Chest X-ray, AP view. Patient: 61 years old, sex F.
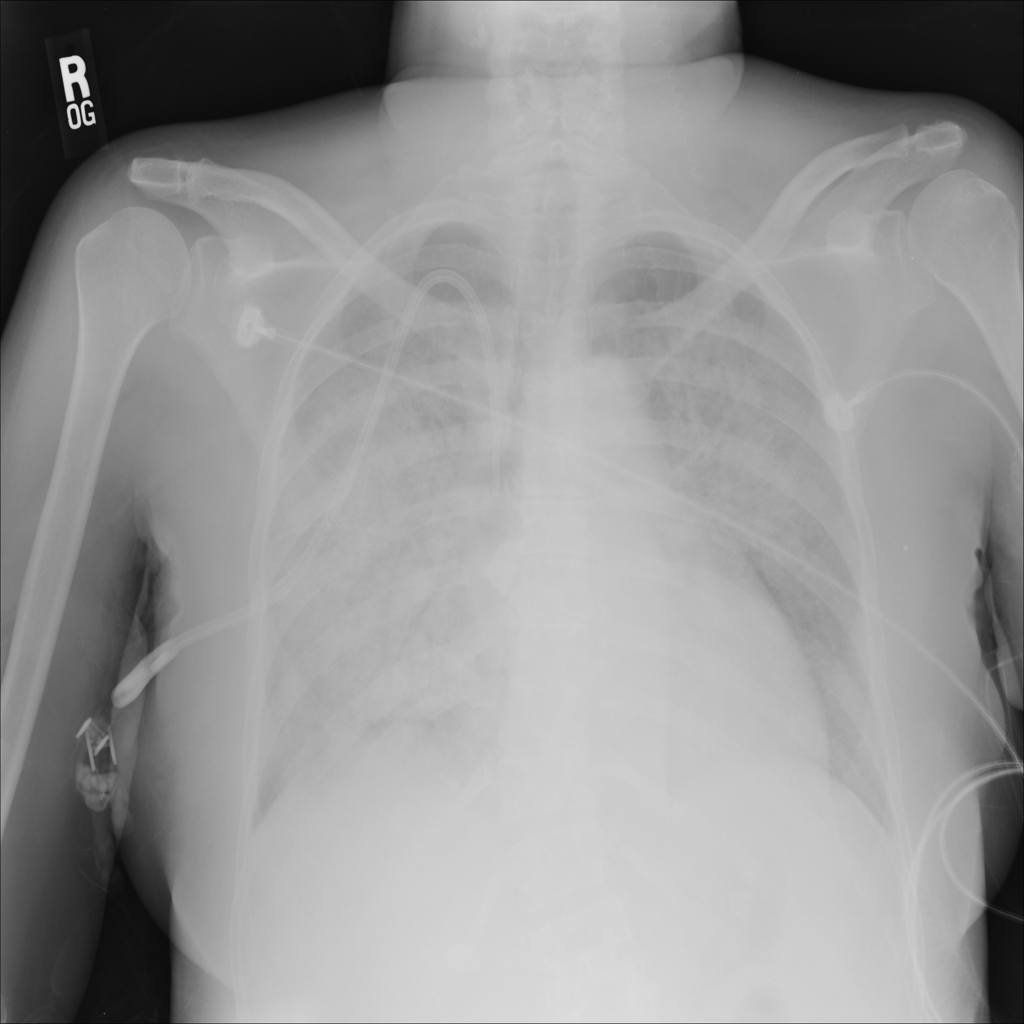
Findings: Infiltration